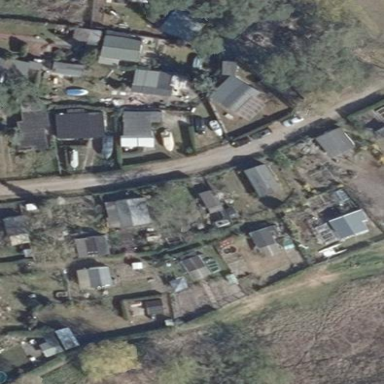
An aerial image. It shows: Area designated for allotments.